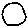
Label: circle